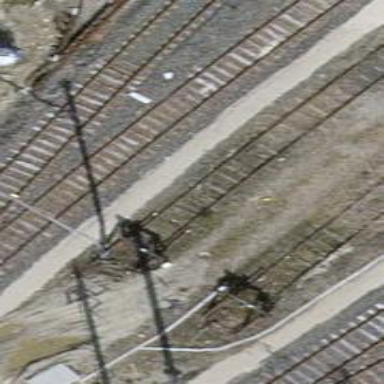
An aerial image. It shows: Railway buffer stop.